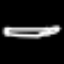
Label: pencil